Aerial crown-view tile of a tropical tree (Barro Colorado Island, Panama), acquired 20241014:
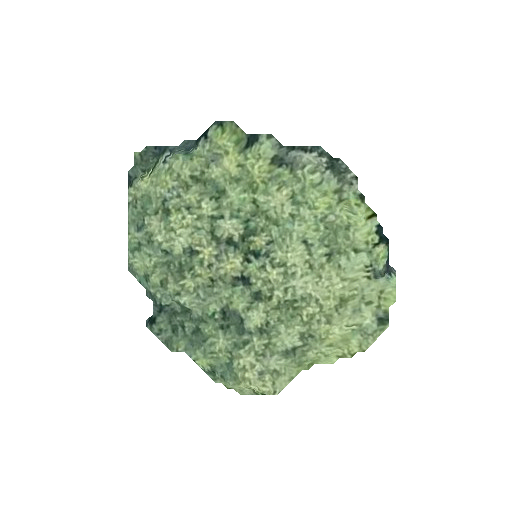
Species: Guarea guidonia
GBIF accepted scientific name: Guarea guidonia
Crown area: 83.549 m²